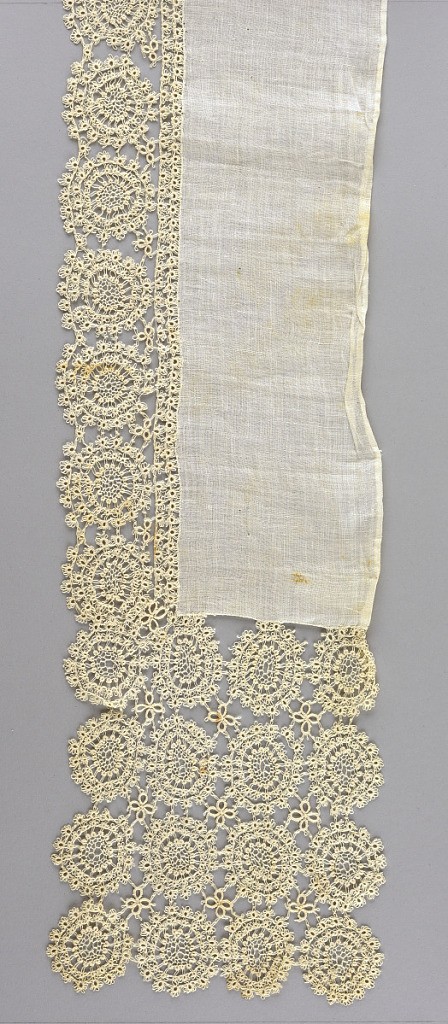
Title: Border
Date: ca. 1880
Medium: cotton thread, linen foundation cloth Technique: tatting (knotting with a shuttle)
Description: Border of tatting in wheel design sewn to linen cloth.